Interaction volume radius: 5 \u00c5
Interaction volume height: 15 \u00c5
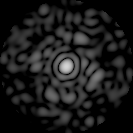
Disorder parameter: 0.8795